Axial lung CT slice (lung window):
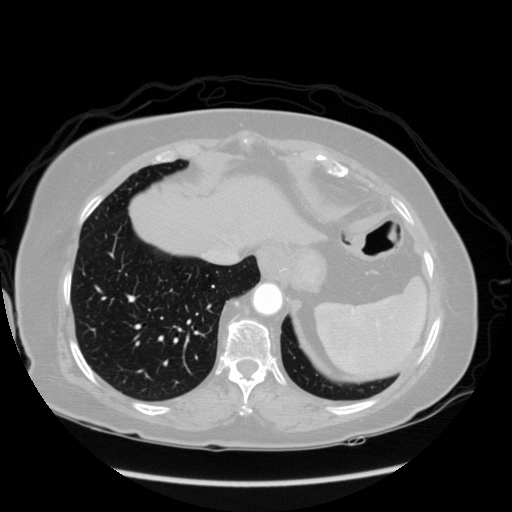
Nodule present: no